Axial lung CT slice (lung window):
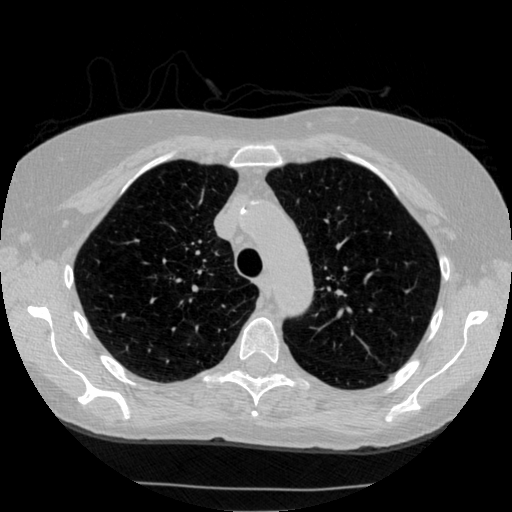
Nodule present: no